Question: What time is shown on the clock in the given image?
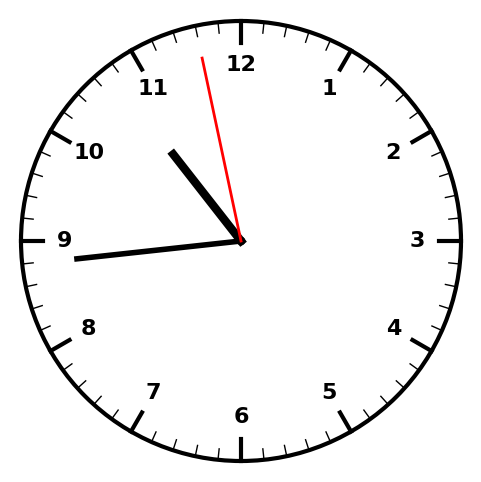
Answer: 10:43:58